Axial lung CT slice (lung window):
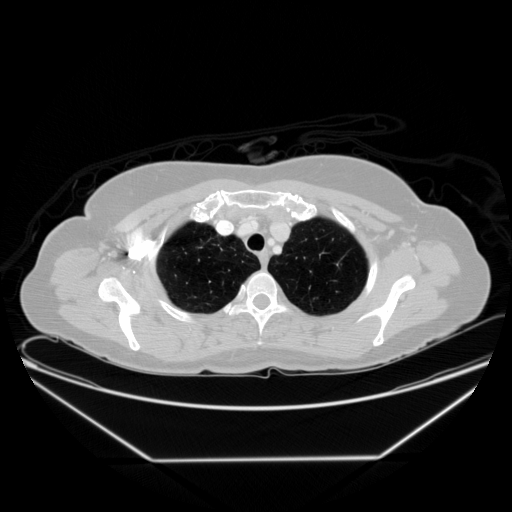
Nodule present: no